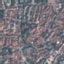
Land use / land cover class: Residential